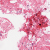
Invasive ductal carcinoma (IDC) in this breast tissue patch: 0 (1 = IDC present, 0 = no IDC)